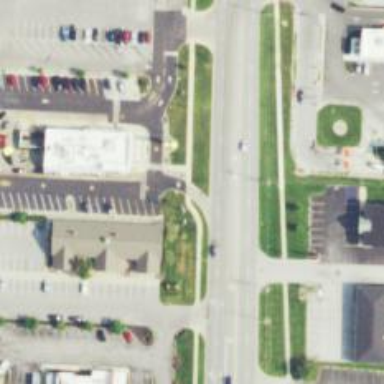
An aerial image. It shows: Asphalt footway crossing.